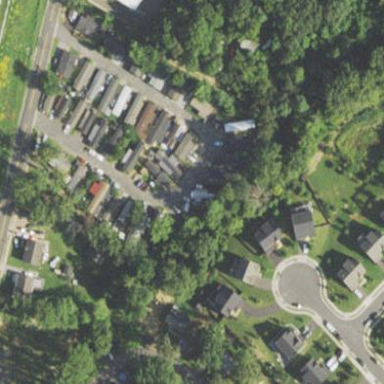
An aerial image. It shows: Residential area known as trailer park.